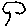
Label: tree